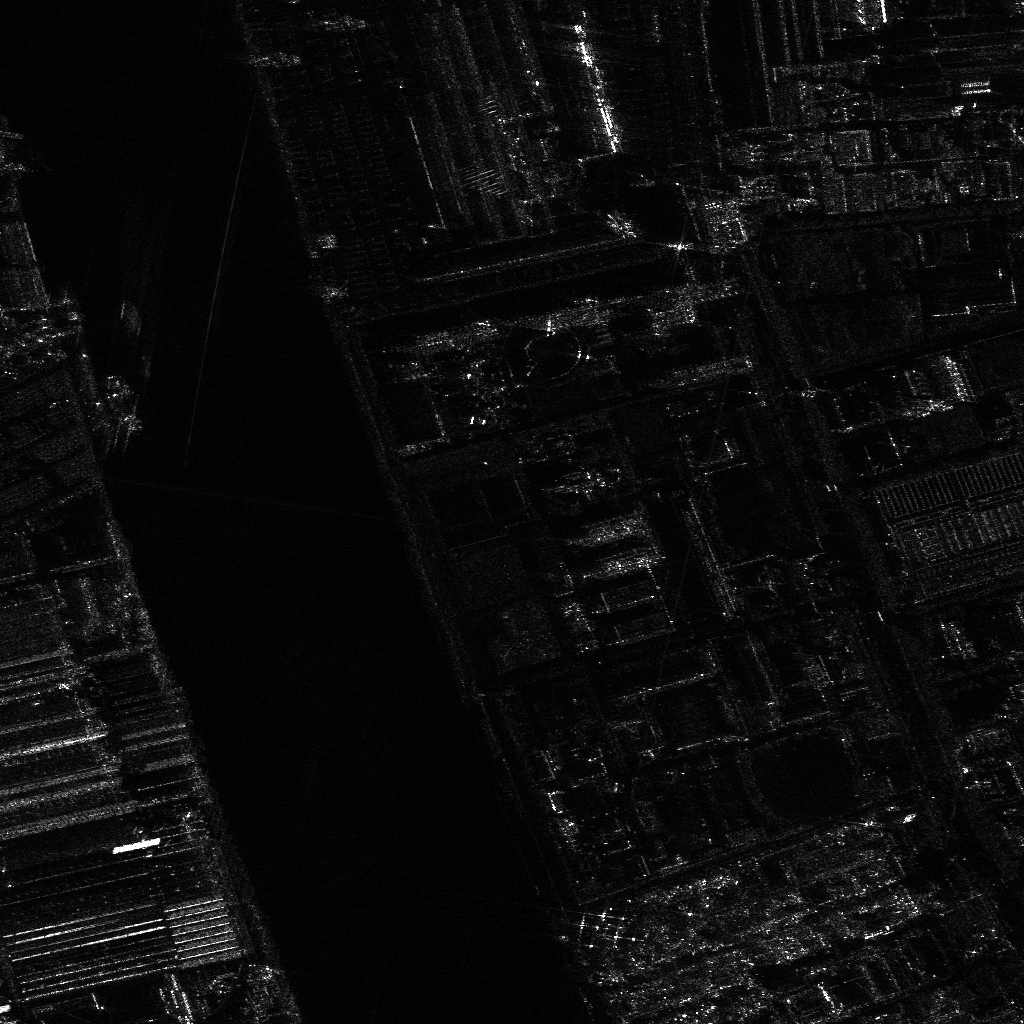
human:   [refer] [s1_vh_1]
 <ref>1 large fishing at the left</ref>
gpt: <box>[[8, 38, 15, 40, 77]]</box>